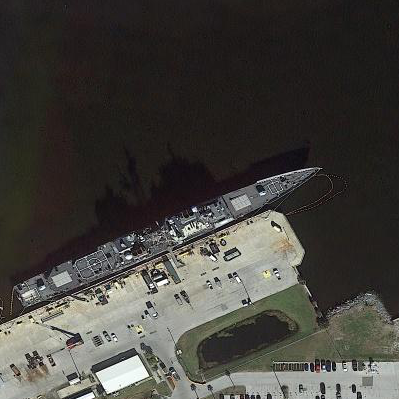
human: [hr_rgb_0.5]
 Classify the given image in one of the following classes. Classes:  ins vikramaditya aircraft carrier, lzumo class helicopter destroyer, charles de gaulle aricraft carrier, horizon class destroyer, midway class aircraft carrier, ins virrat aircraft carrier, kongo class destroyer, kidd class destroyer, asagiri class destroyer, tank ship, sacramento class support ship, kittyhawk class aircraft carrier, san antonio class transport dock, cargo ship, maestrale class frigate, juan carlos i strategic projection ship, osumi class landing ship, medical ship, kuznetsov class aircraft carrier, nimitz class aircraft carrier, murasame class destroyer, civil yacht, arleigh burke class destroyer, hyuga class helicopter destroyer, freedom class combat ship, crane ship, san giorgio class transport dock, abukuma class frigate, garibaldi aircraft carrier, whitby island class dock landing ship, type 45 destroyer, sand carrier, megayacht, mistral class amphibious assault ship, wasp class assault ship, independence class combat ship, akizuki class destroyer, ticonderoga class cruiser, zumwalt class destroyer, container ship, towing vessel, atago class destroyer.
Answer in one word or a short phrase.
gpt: Ticonderoga class cruiser